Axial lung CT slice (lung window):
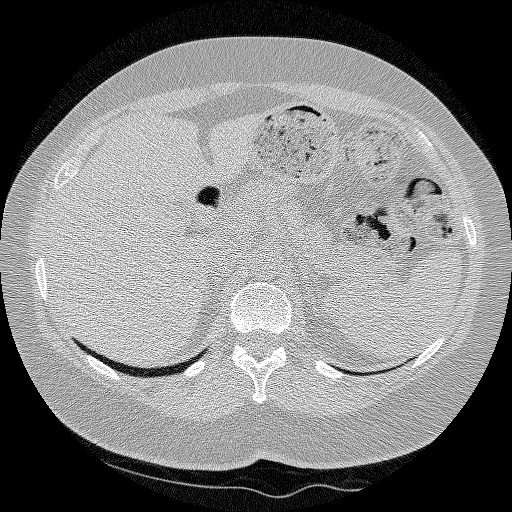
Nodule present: no